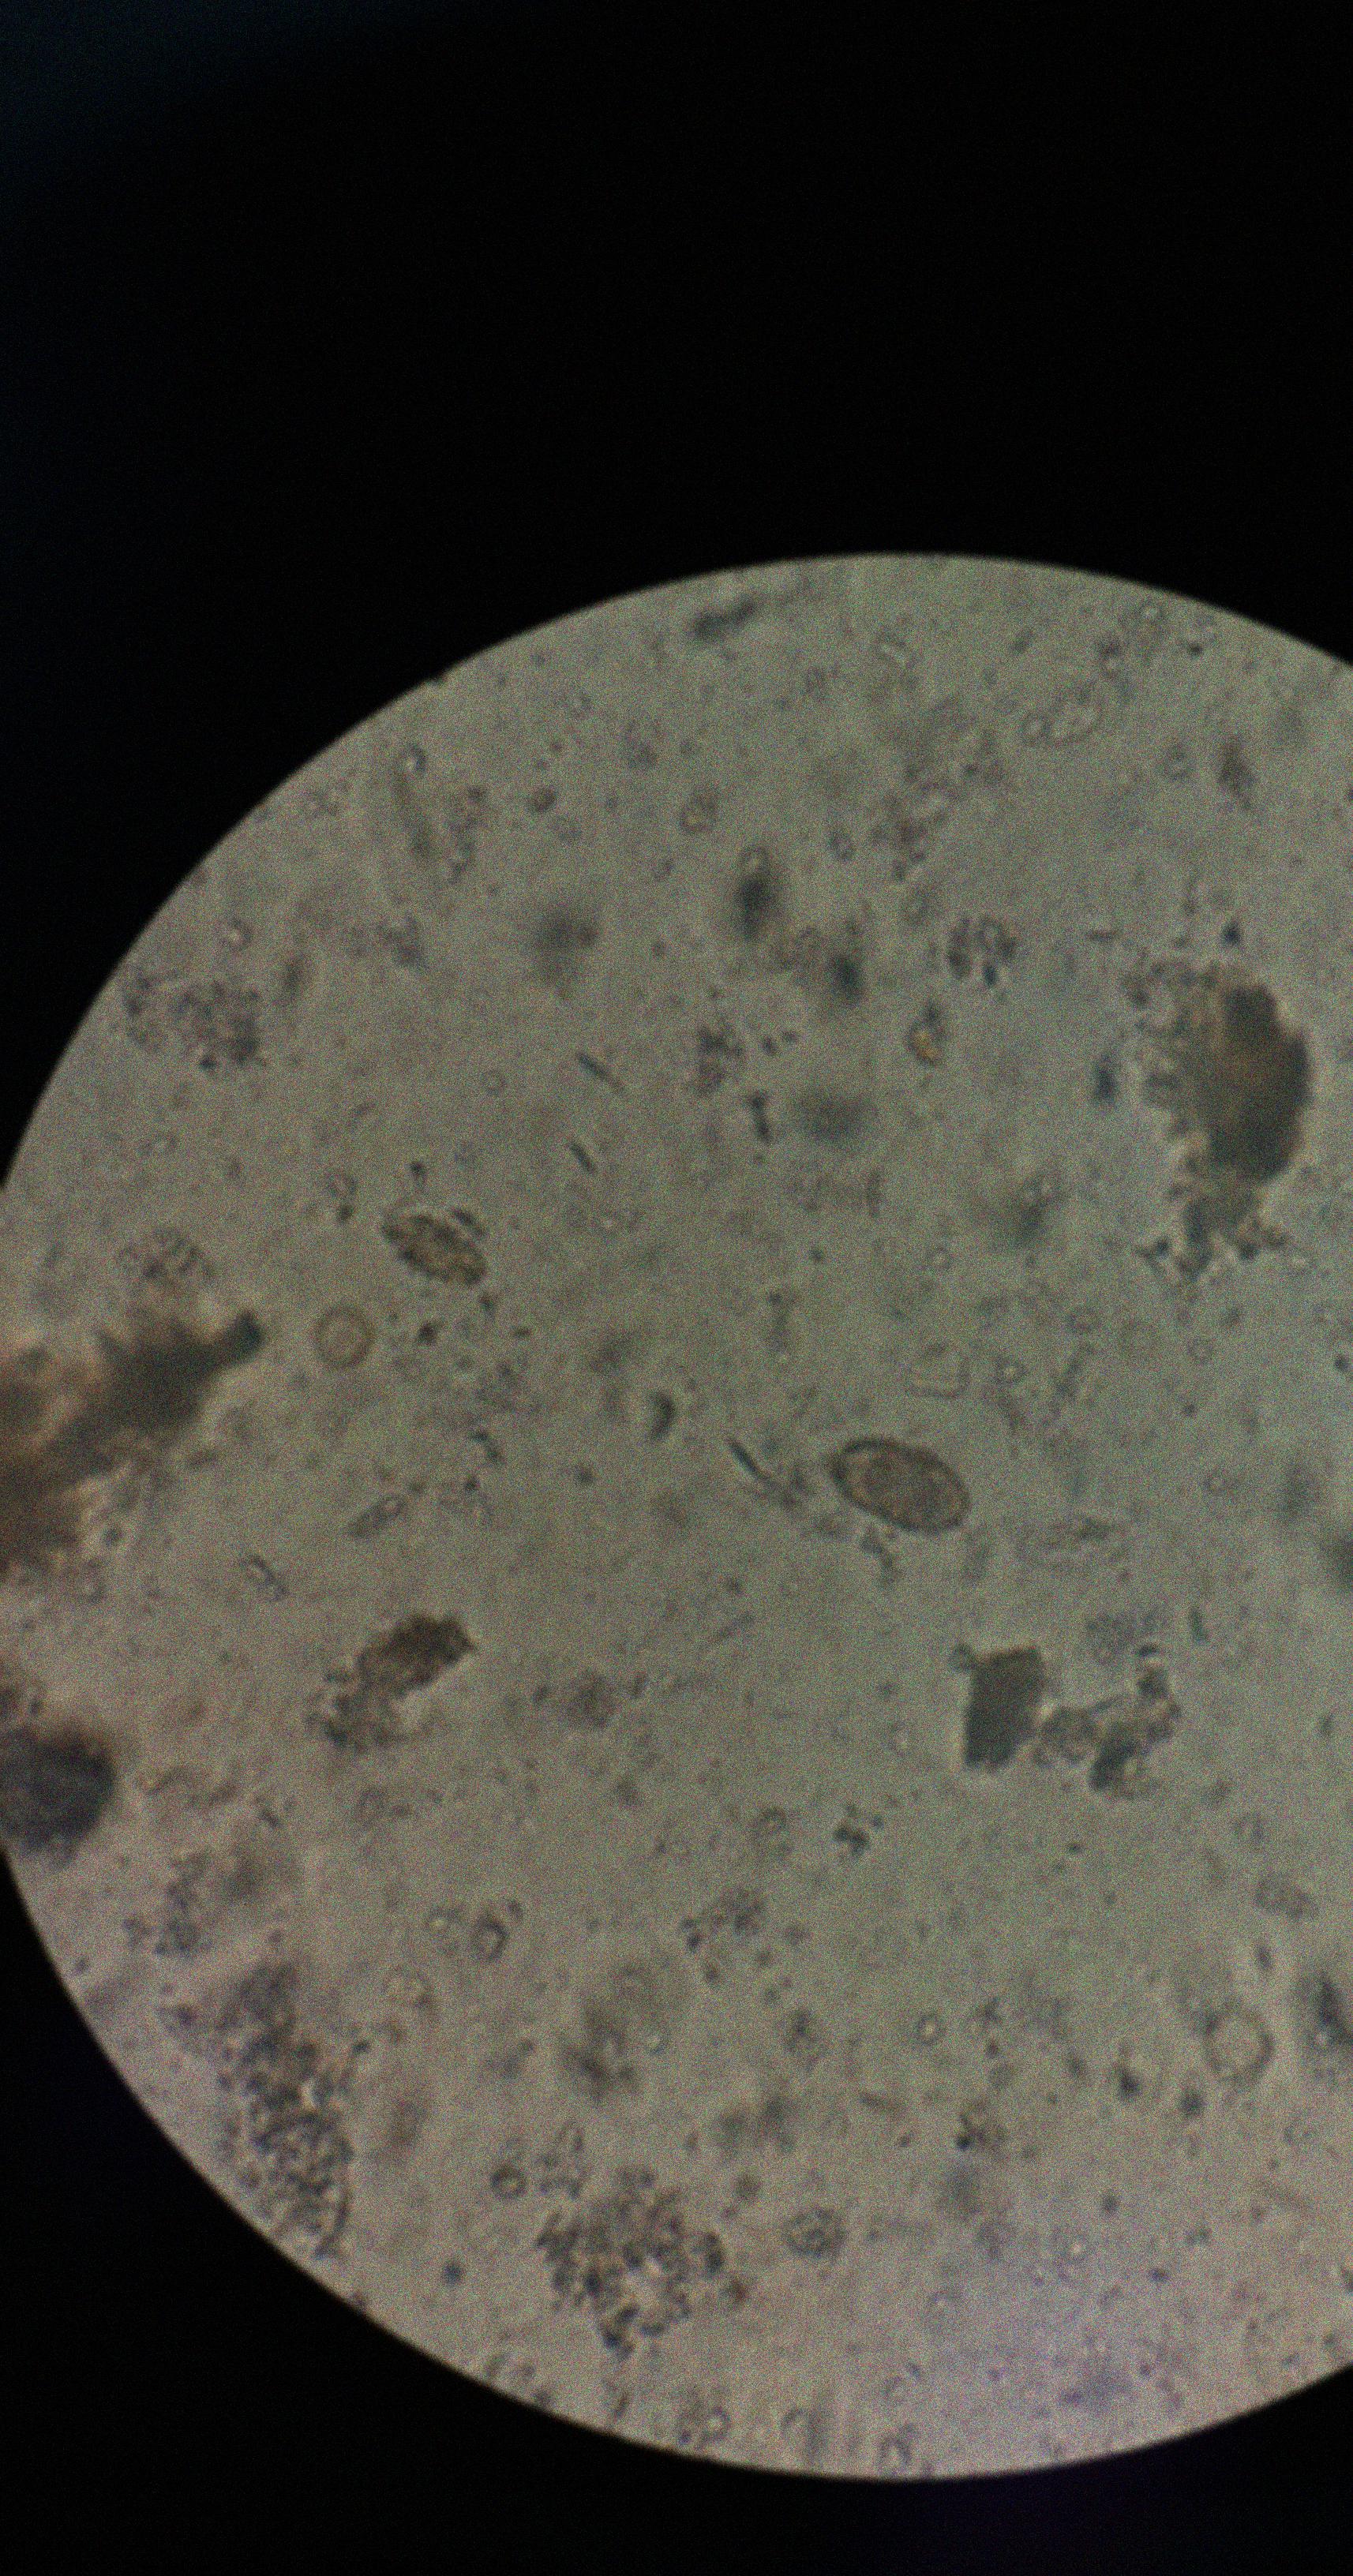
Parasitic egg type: Capillaria philippinensis